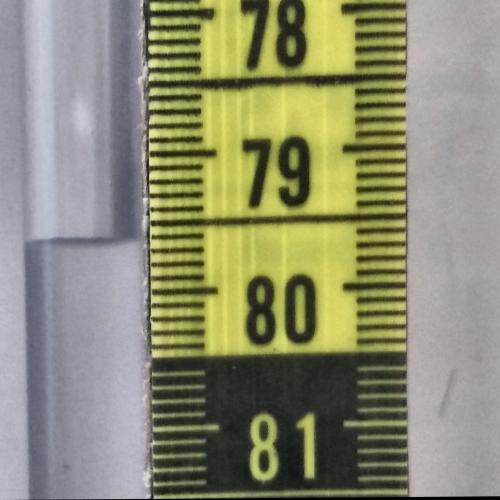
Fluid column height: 79.6 cm